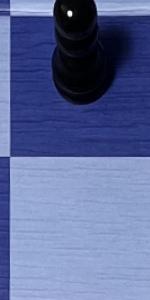
Label: Empty